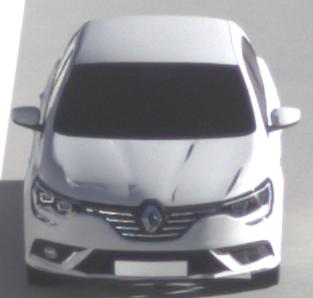
Make: Renault
Model: Mégane ENERGY TCe 100
Detailed model: Mégane (IV)
Model produced from: 2016/03
Model produced until: 2018/08
Doors: 5
Color: white
Road condition: dry road
Daytime: morning or afternoon
Contrast: high contrast